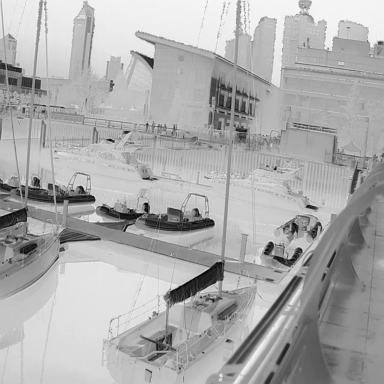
There are five canoes in the infrared image.